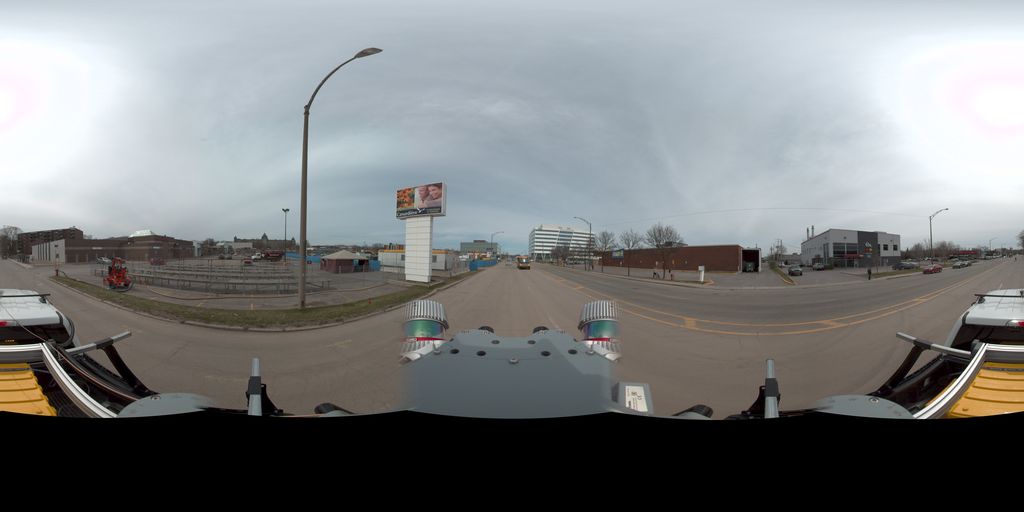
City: quebec_city